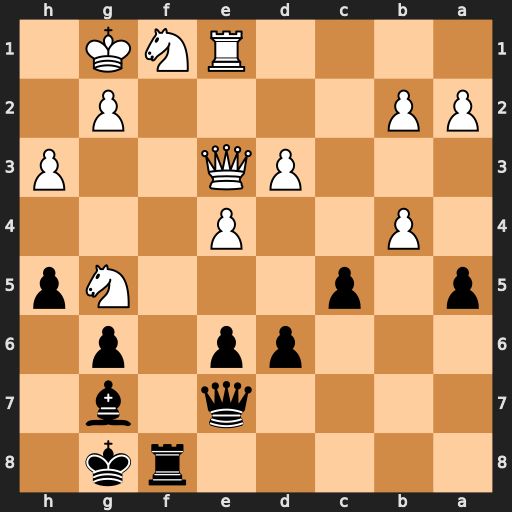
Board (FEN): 5rk1/4q1b1/3pp1p1/p1p3Np/1P2P3/3PQ2P/PP4P1/4RNK1
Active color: b
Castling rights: -
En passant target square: -
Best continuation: Bd4 Qxd4 cxd4